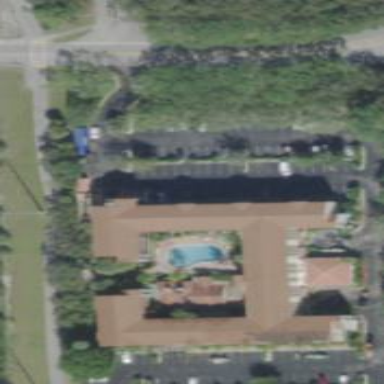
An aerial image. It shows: Hotel building.